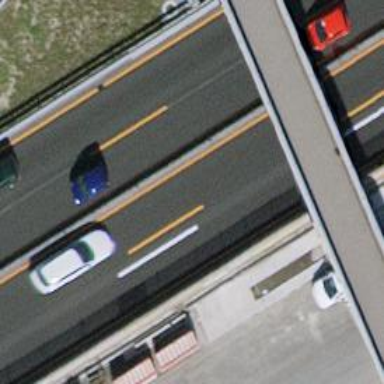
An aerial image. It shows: Asphalt motorway.